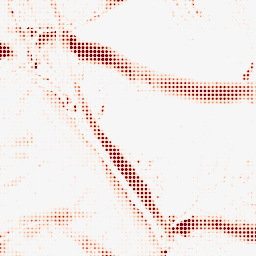
Category: morphological
Decomposition family: morphological_ellipse
Decomposition parameters: operation: opening
width: 30
height: 10
Upsampling method: sinc_hamming
Upsampling parameters: scale: 8
kernel_size: 4
Upsampling scale: 8